Field crop: maize
Growth stage: 1
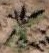
Species: atriplex